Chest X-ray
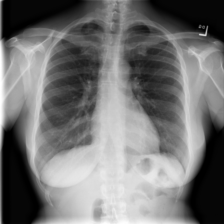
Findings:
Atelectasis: negative
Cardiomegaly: negative
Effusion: negative
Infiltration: negative
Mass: negative
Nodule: negative
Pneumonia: negative
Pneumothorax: negative
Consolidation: negative
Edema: negative
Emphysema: negative
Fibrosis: negative
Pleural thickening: negative
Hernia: negative